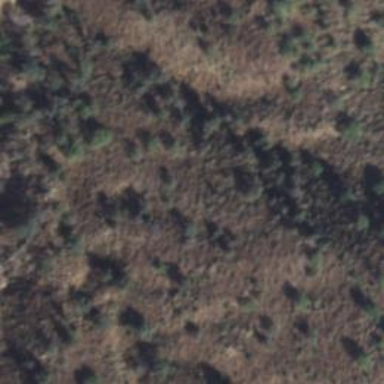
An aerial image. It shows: Mixed woodland with trees that have variety of leaf cycles.